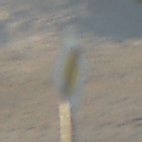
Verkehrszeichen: EndeVorfahrtsstrasse
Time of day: SunriseSunset
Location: Outdoor (Beach)
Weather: Clear
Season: NotSpecified
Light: Natural